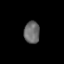
Tissue: skin
Cell type: Epithelial cells
Senescence score: 0.7765
Nuclear area (px): 339
Mean DAPI intensity: 106.684